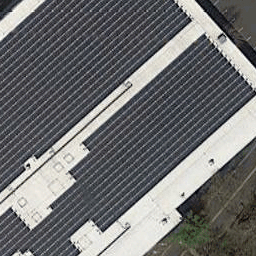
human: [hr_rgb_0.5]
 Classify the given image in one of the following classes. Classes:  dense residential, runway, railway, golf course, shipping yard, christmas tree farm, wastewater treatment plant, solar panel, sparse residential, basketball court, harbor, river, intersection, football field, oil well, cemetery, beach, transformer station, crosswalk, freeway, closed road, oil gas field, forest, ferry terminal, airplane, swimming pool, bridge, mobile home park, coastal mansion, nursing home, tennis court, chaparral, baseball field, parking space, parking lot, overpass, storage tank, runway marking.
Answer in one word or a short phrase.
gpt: solar panel